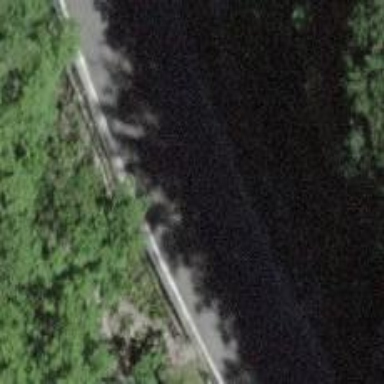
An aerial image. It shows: Tertiary road with asphalt surface.